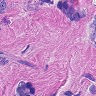
Metastatic tissue present: yes